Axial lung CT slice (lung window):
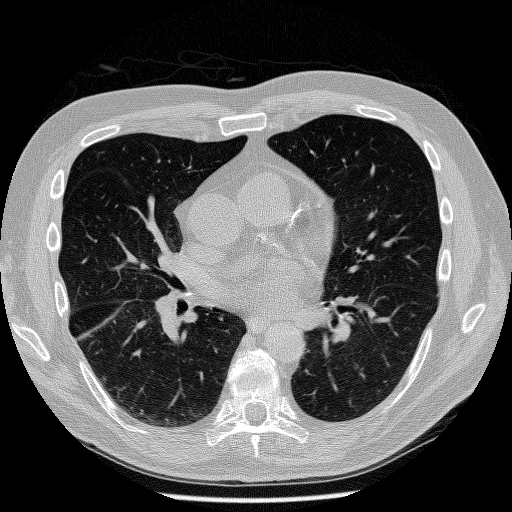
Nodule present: yes
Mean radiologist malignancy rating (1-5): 2.75